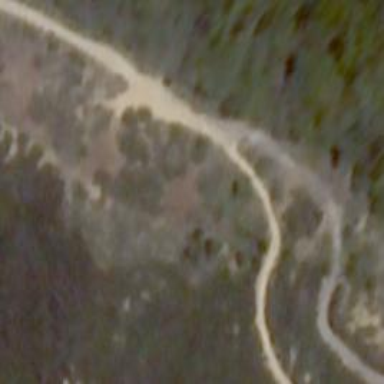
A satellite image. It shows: Track road.